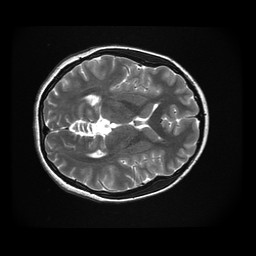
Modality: T2w
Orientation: axial
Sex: female
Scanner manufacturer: ge
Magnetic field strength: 3 T
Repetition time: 5 s
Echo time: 0.1019 s